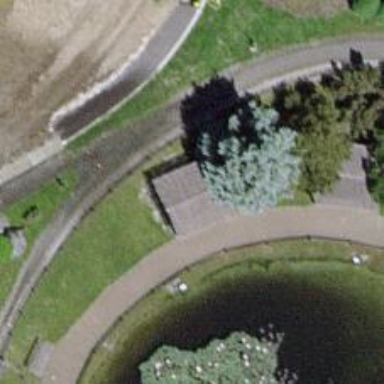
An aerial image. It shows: Picnic table located in leisure land area.